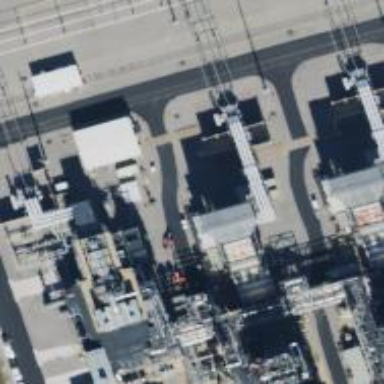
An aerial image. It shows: Gas-powered generator. It is gas turbine type generator.